Aerial crown-view tile of a tropical tree (Barro Colorado Island, Panama), acquired 20250915:
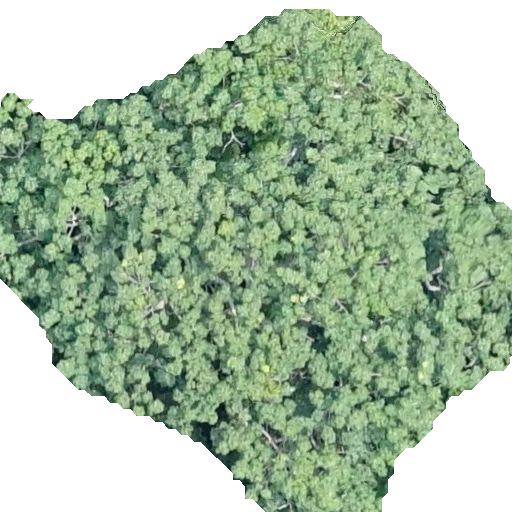
Species: Pseudobombax septenatum
GBIF accepted scientific name: Pseudobombax septenatum
Crown area: 275.024 m²